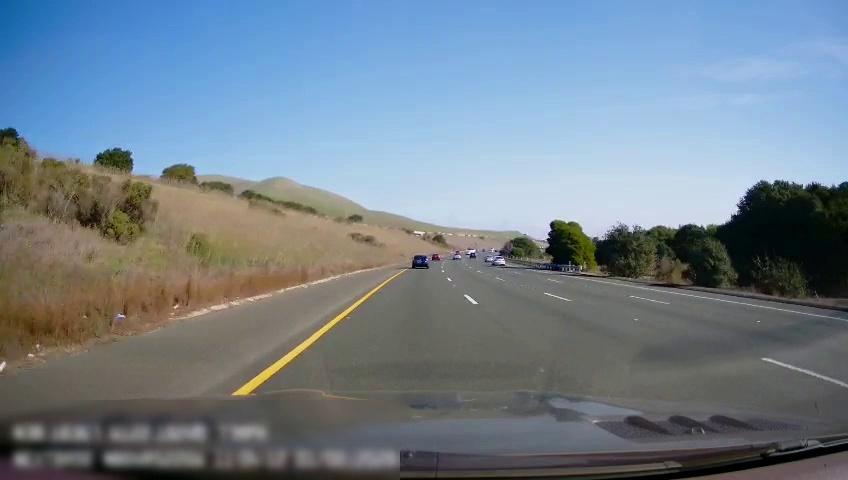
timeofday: Day
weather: Sunny
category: Drivable Space
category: Vehicles | Car
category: Vehicles | Car
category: Vehicles | Car
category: Lanes | Alternate Lane
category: Lanes | Alternate Lane
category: Lanes | Alternate Lane
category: Lanes | Current Lane
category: Lanes | Alternate Lane